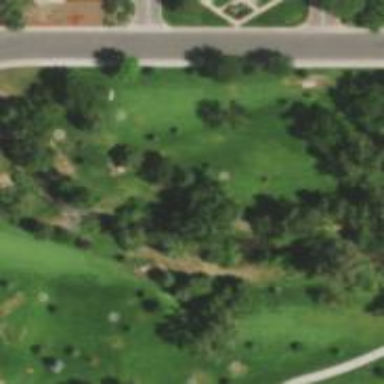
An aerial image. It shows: Disc golf basket.